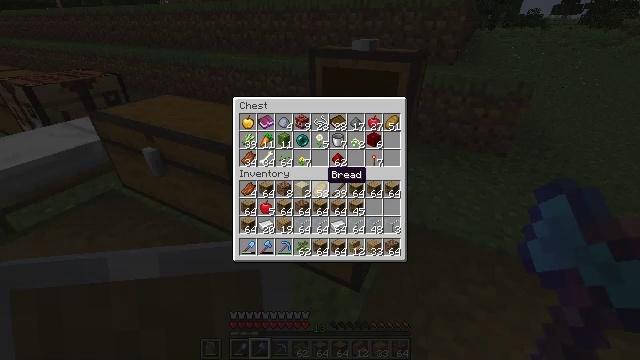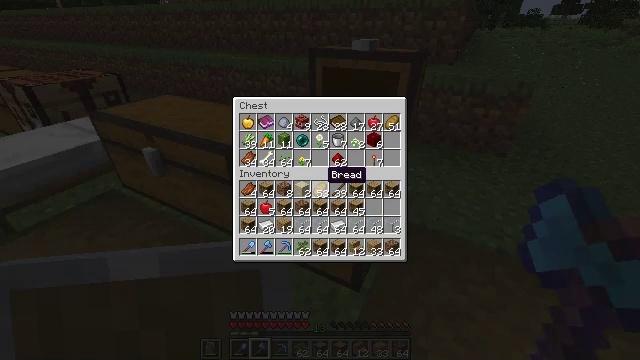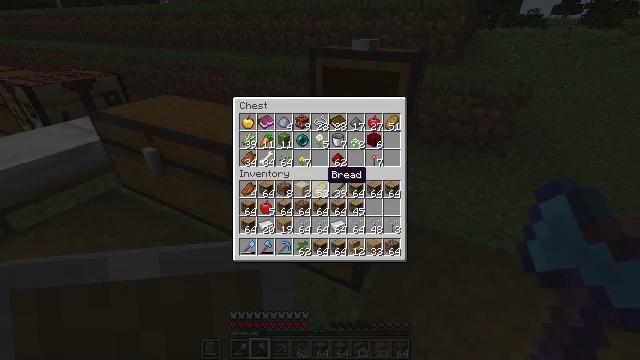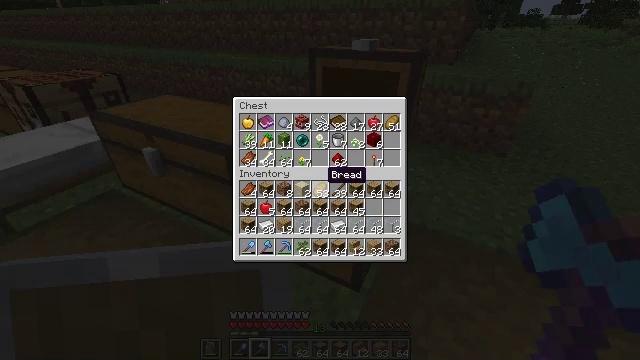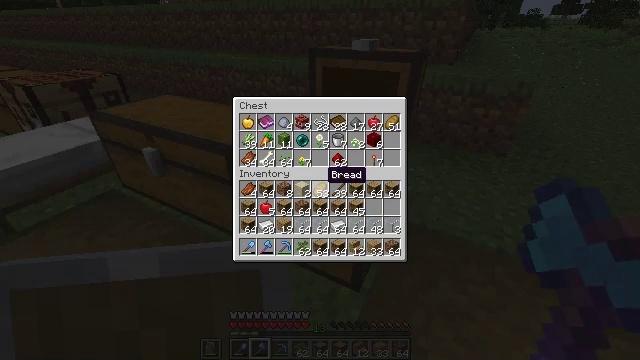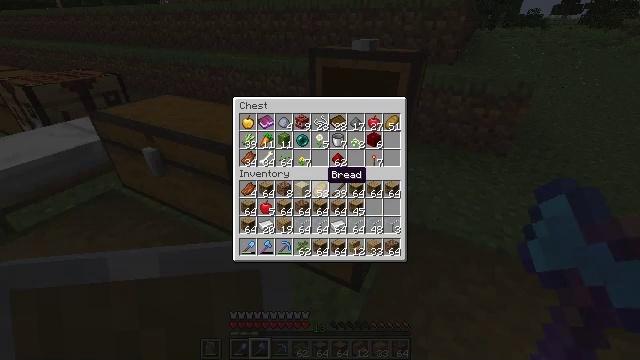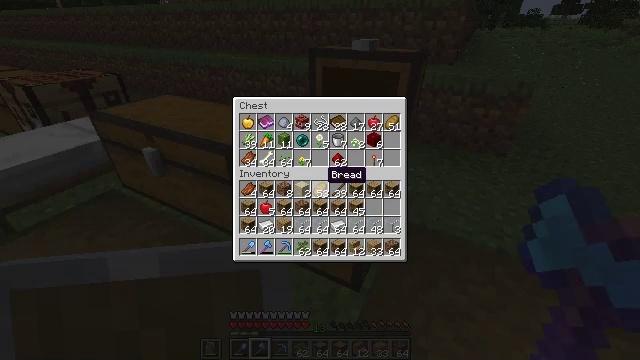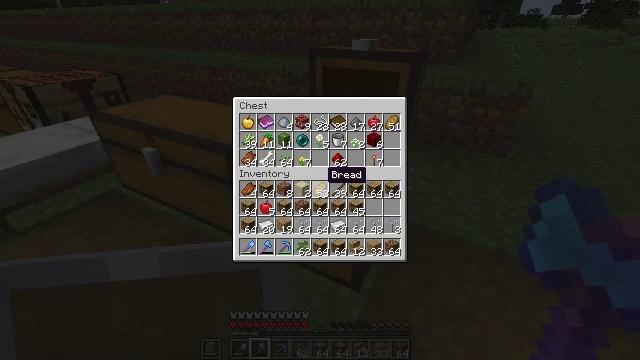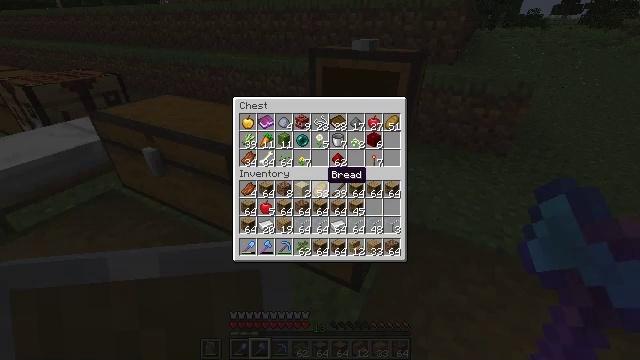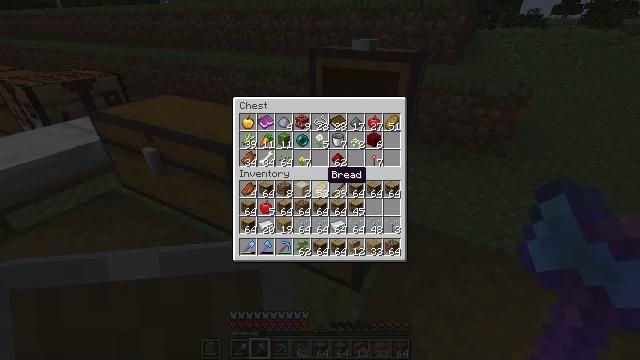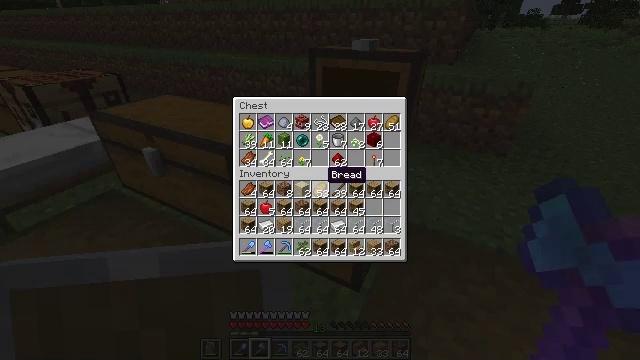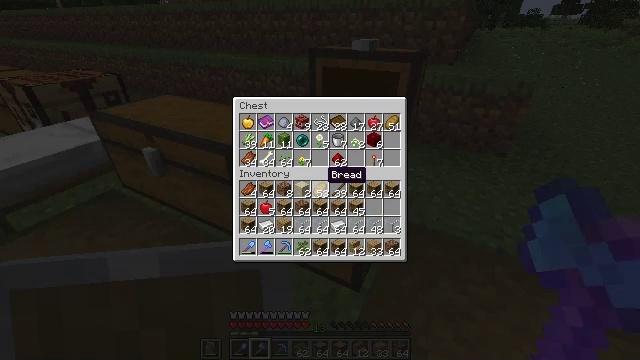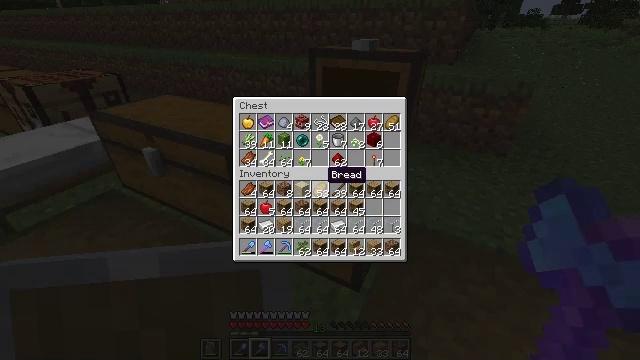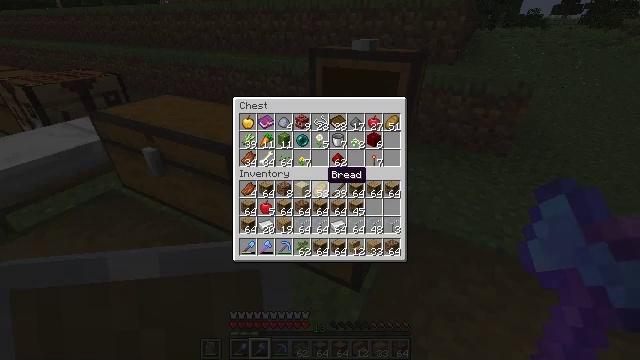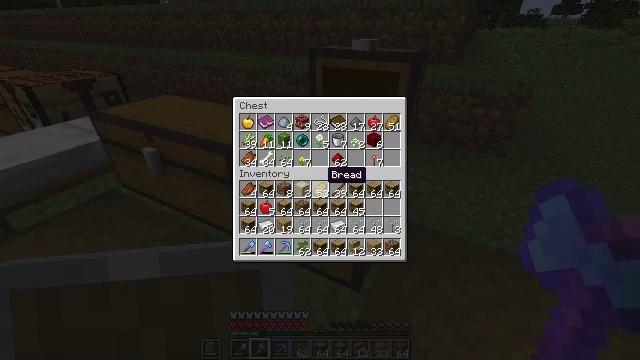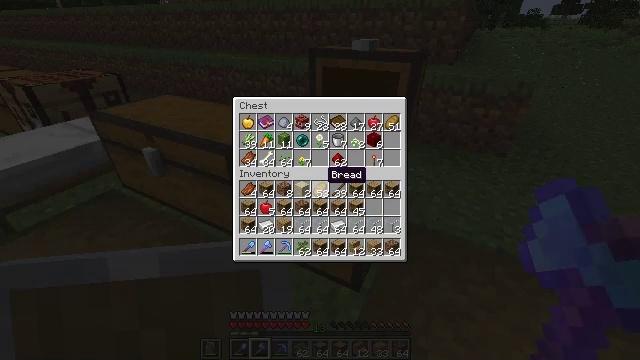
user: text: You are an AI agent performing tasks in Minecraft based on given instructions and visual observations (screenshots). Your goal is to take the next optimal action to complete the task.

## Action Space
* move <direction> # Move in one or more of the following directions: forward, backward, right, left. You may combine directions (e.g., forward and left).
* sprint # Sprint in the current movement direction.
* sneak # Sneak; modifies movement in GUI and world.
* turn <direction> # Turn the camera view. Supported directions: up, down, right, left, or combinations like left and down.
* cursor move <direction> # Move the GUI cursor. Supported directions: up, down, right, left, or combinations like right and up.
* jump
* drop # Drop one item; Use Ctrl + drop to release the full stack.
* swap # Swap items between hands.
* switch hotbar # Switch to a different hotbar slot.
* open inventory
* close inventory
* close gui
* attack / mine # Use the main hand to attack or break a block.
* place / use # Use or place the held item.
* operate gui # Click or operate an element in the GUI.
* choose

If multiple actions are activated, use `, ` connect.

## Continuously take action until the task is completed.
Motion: motion action
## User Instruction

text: Combine materials on the crafting table to make an emerald.
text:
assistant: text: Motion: no_op
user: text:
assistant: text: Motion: no_op
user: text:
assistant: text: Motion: no_op
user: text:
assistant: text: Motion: no_op
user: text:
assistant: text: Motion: no_op
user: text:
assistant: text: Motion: no_op
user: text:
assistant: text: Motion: no_op
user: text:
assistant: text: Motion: no_op
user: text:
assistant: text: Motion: no_op
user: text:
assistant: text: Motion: no_op
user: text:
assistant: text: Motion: no_op
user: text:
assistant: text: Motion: no_op
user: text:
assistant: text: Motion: no_op
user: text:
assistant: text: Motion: no_op
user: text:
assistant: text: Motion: no_op
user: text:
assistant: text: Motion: no_op
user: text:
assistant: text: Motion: no_op
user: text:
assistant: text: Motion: no_op
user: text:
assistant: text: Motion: no_op
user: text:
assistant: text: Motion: close gui
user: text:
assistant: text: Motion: no_op
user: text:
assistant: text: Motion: no_op
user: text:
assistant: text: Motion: no_op
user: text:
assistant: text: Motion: no_op
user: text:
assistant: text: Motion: no_op
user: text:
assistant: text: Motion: turn left
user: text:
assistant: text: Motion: turn left
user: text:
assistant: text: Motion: turn left
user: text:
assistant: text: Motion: turn left and up
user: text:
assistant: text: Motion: turn left and up